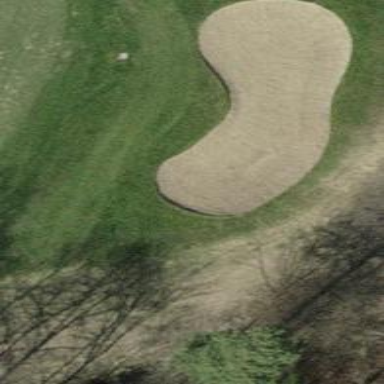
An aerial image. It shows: Sand bunker on golf course.